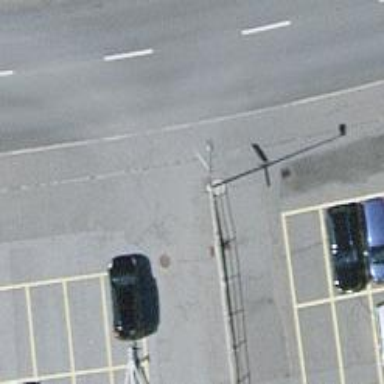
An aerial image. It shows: Road serving as parking aisle.